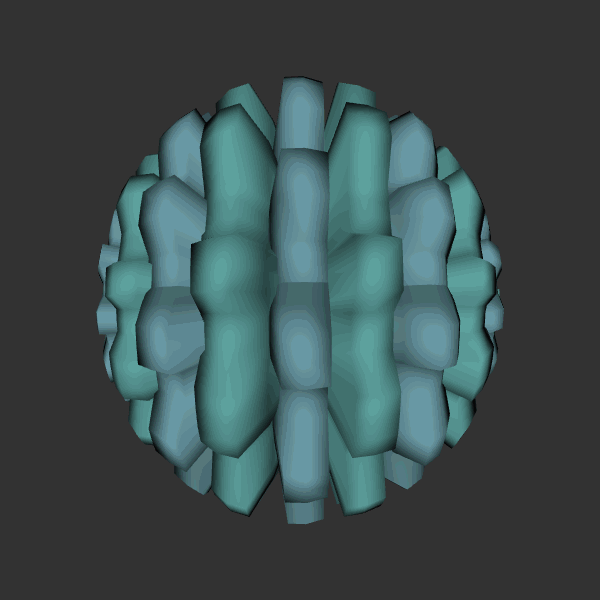
Background: dark